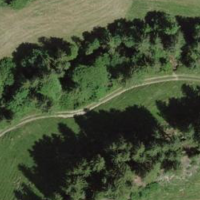
EUNIS habitat code: 44
Species observed at this site:
Capreolus capreolus